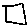
Label: square